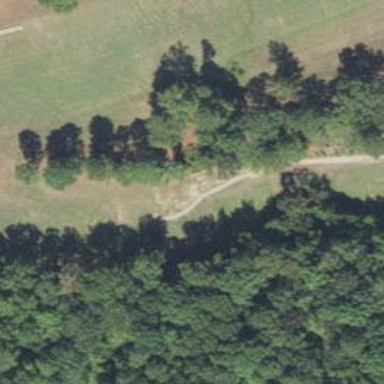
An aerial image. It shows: Path designated for golf carts.